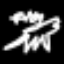
Label: frog